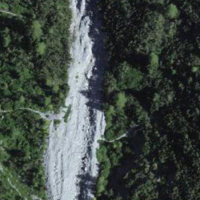
EUNIS habitat code: 31
Species observed at this site:
Crepis aurea